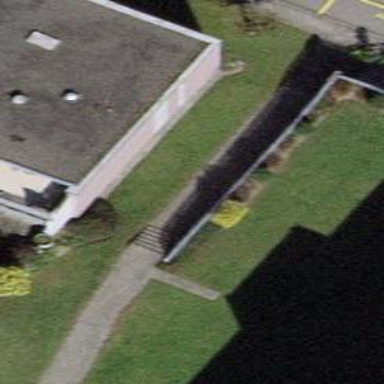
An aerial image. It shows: Set of steps on the road.